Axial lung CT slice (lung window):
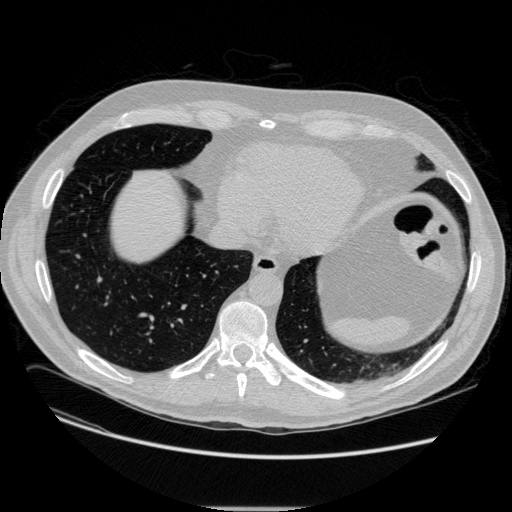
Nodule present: no